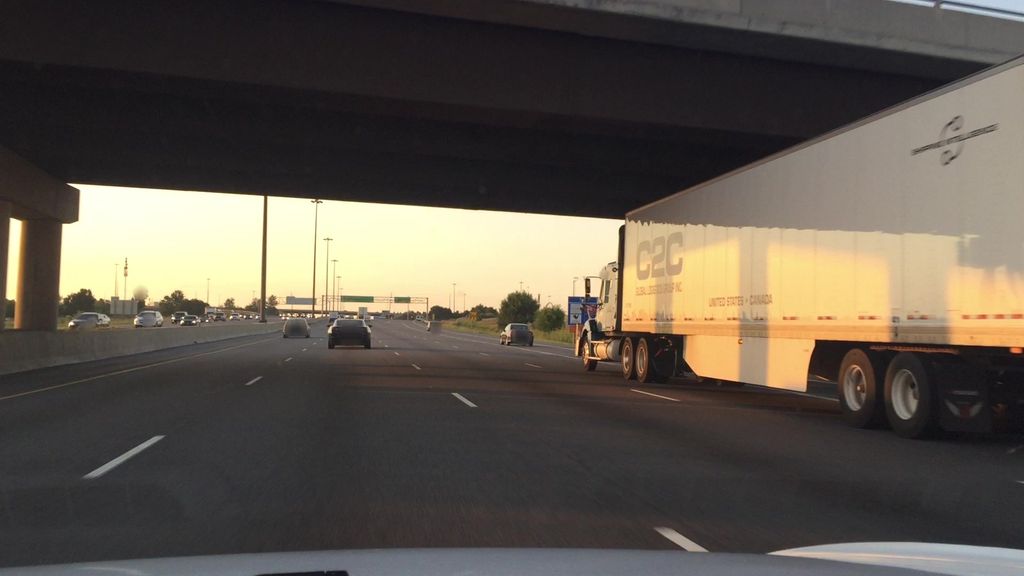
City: toronto